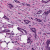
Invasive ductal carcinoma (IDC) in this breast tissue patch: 1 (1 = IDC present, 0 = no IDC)